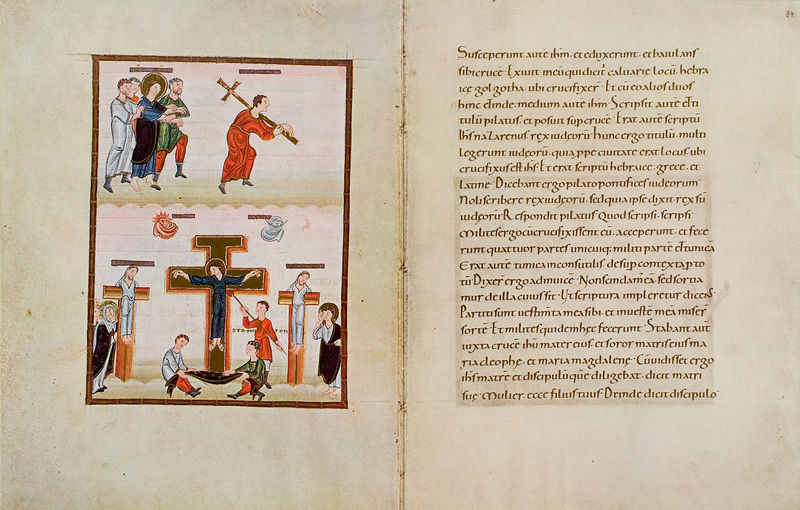
Titel: Codex Egberti
Institution: Trier, Stadtbibliothek/Stadtarchiv
Schlagwörter: gott, männer, rot, tuch, johannes, gewand, buch, kreuz, seite, streit, heiligenschein, kreuze, christus, jesus, kreuzigung, mittelalter, speer, jünger, maria, magdalena, latein, buchmalerei, krez, kreuztragung, sünder, diebe